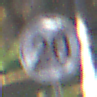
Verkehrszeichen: EndeGeschwindigkeit20
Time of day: MorningAfternoon
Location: Outdoor (Suburban)
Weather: Clear
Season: NotSpecified
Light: Natural